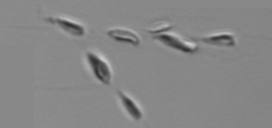
Label: Dinobryon